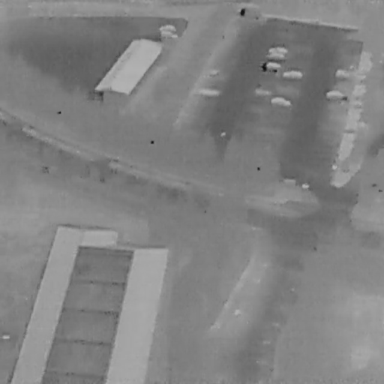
There are nine Cars in the infrared image.